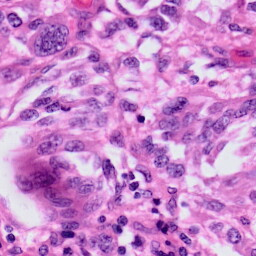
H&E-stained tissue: Skin